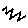
Label: zigzag